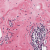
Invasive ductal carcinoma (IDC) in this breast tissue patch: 0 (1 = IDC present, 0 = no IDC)